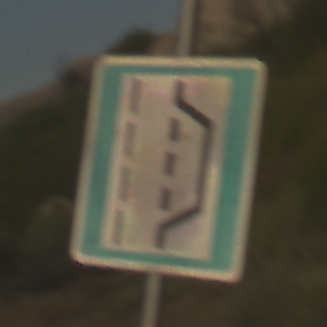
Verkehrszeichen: NothalteUndPannenbucht
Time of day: SunriseSunset
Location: Outdoor (Nature)
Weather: PartlyCloudy
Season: NotSpecified
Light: Natural